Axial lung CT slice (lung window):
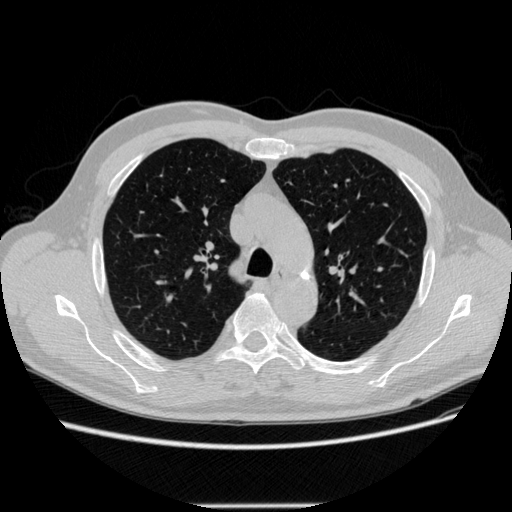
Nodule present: no